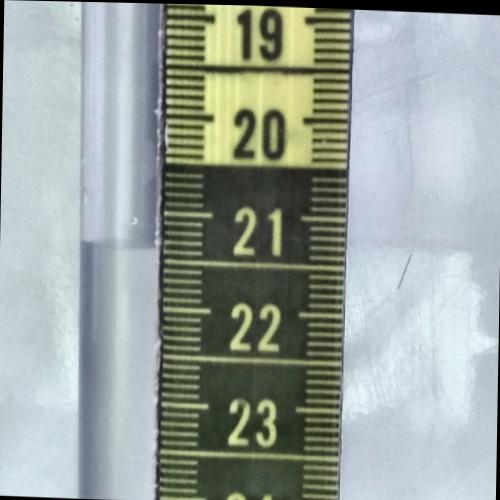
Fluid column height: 21.4 cm